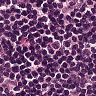
Metastatic tissue present: no